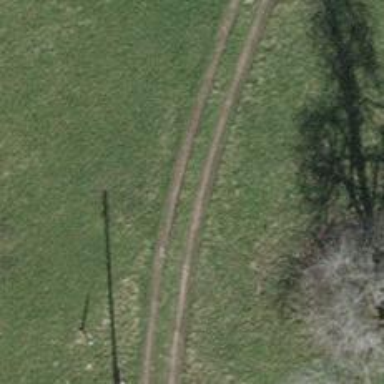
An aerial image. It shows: Track with grade 3 tracktype.